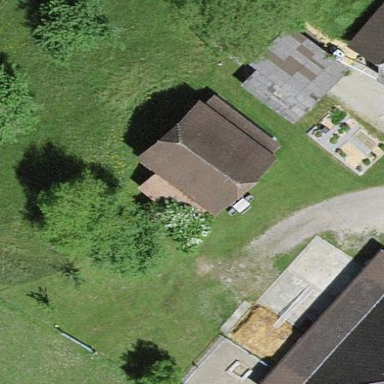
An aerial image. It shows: Rural barn.